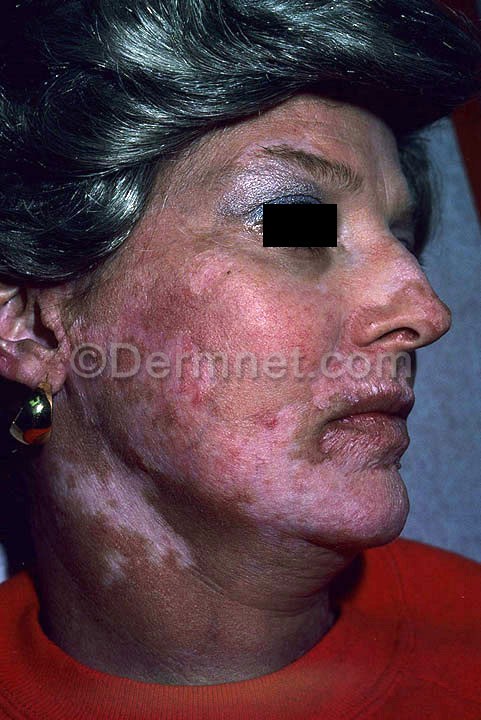
Disease: Lupus and other Connective Tissue diseases